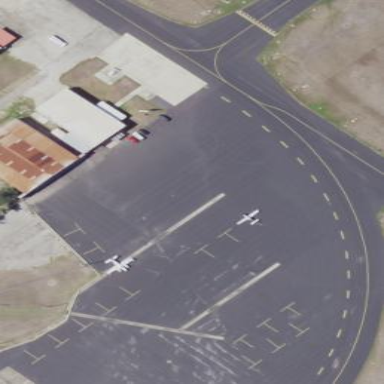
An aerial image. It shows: Apron at the airport.